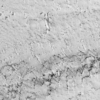
Label: not_dusty